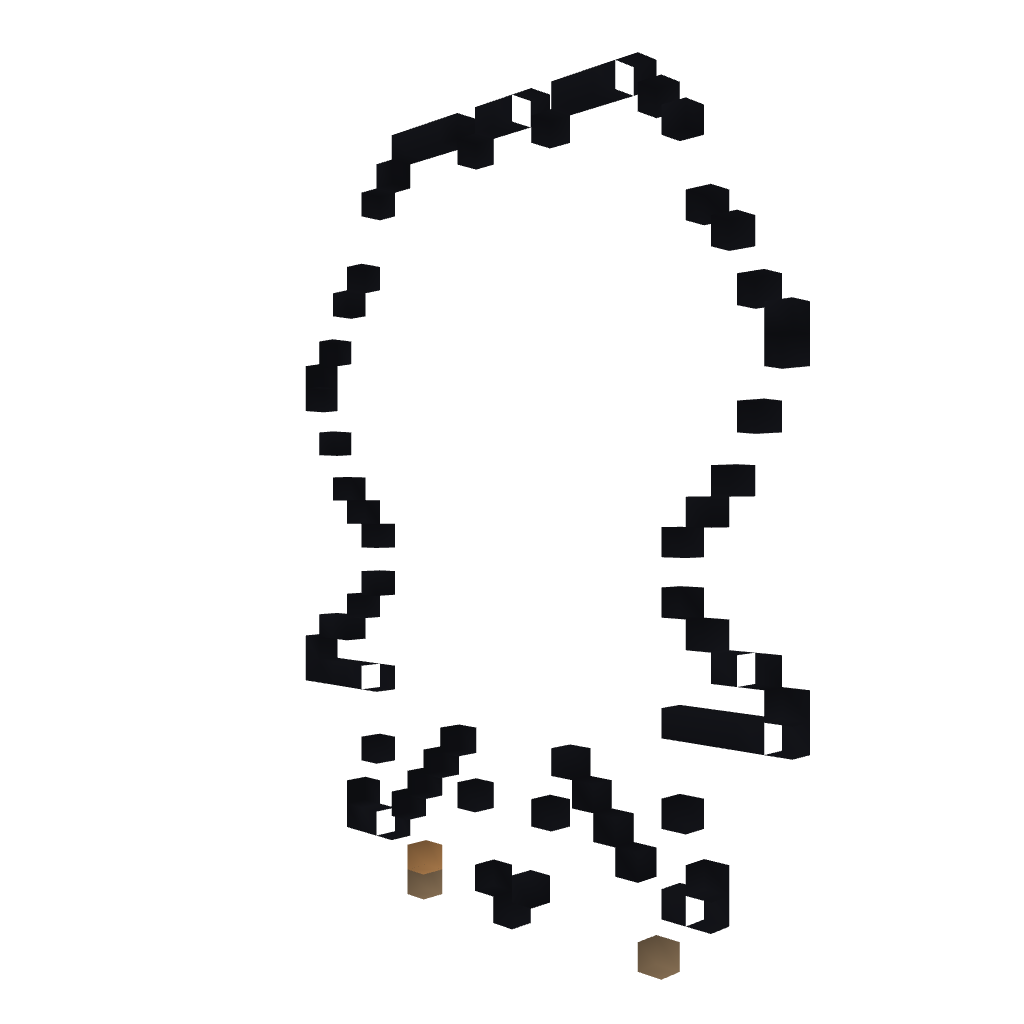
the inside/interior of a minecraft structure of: Kermit